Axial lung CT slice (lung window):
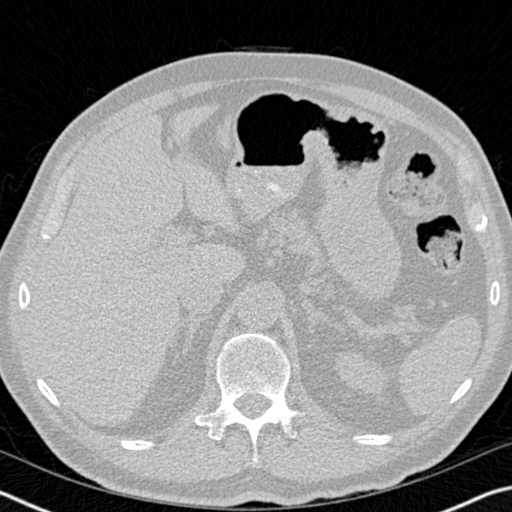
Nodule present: no